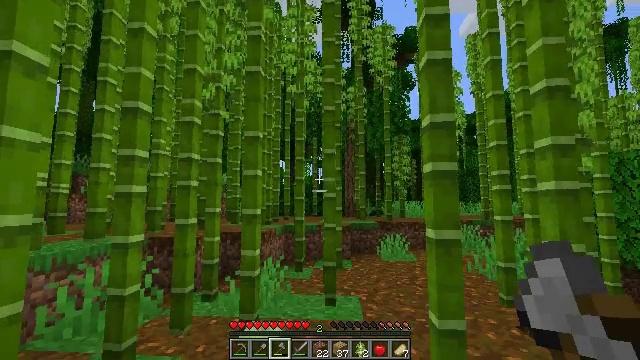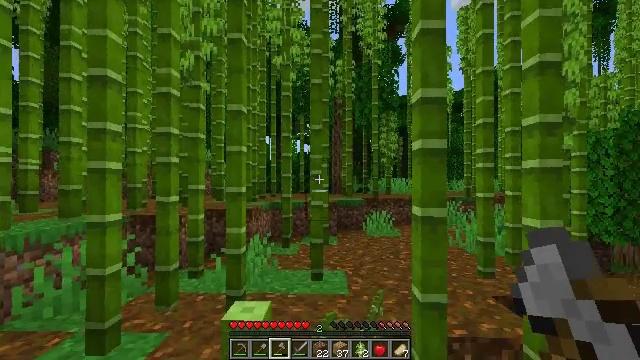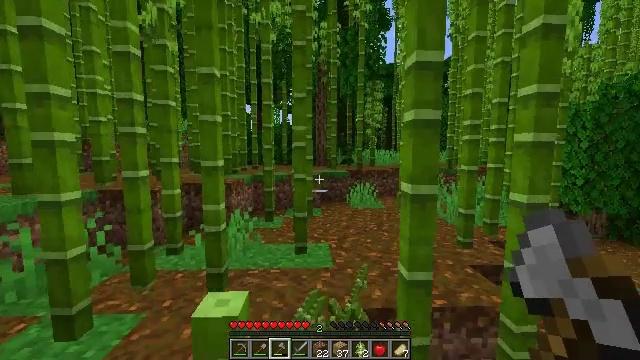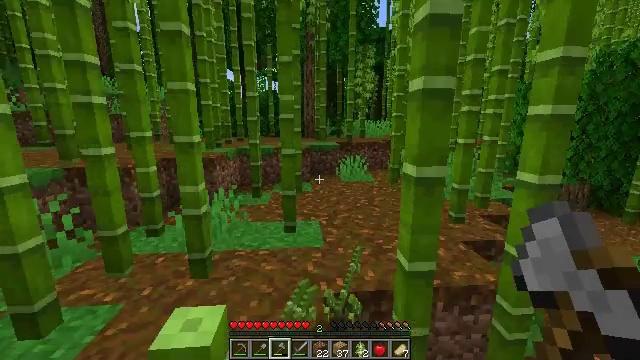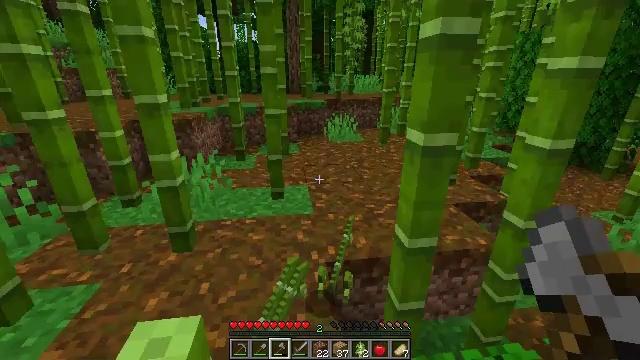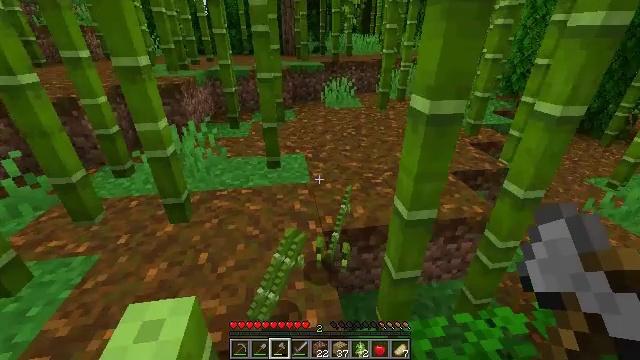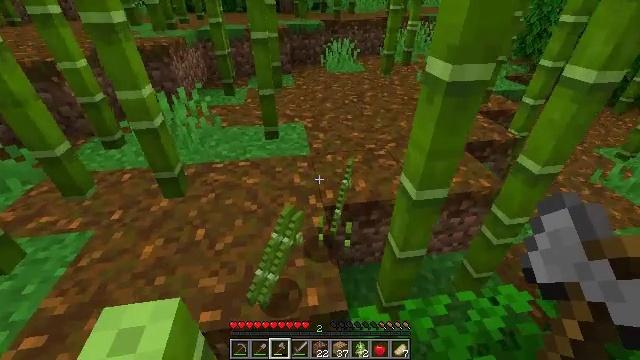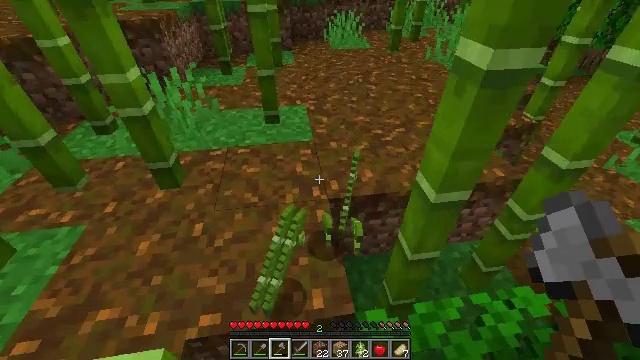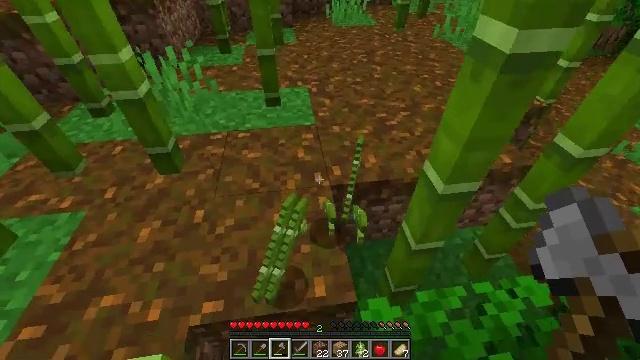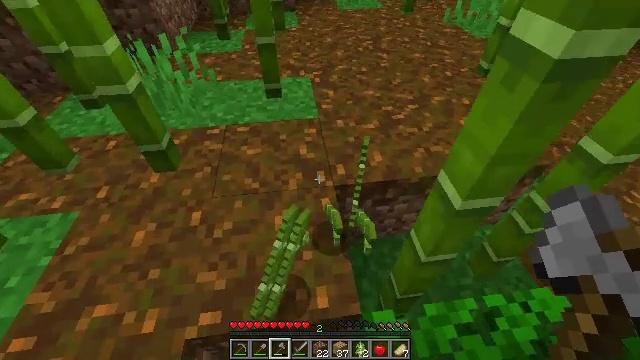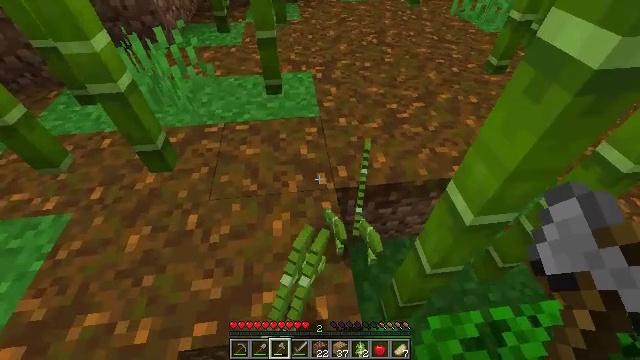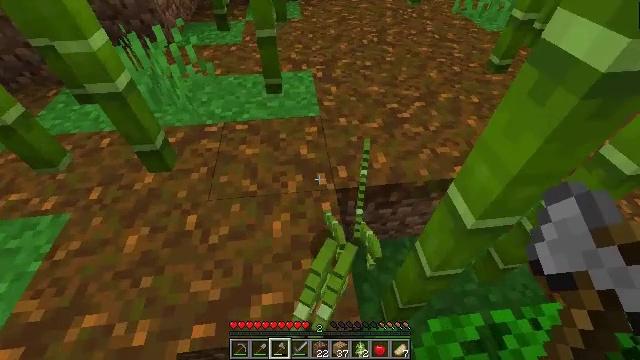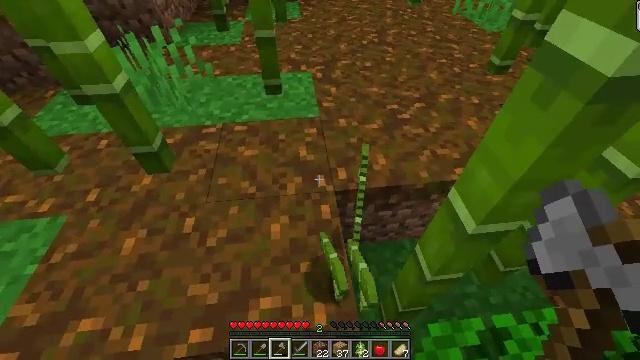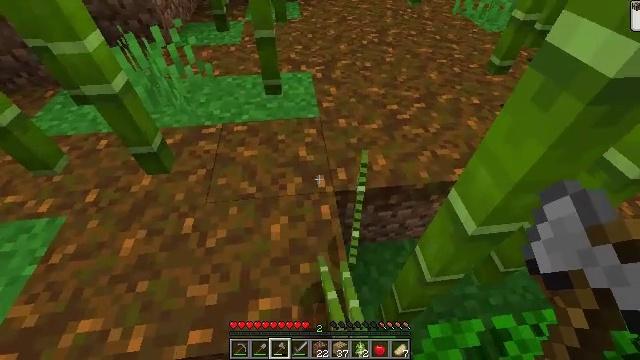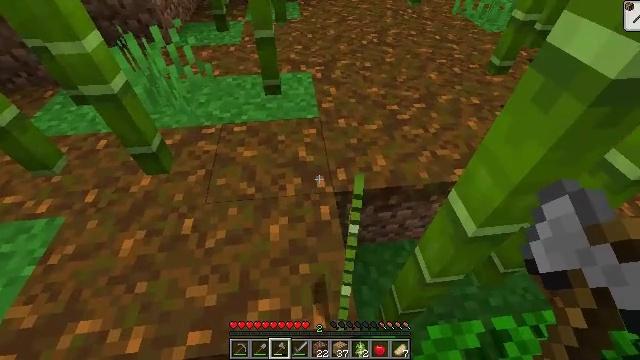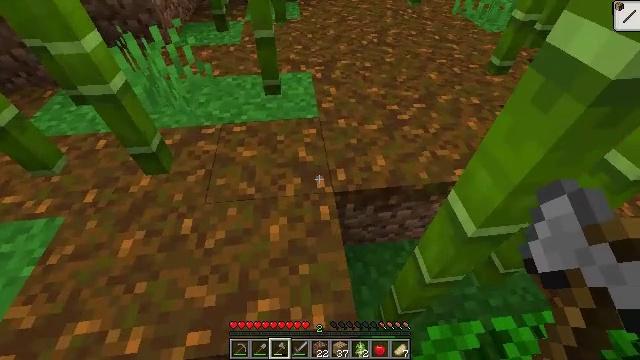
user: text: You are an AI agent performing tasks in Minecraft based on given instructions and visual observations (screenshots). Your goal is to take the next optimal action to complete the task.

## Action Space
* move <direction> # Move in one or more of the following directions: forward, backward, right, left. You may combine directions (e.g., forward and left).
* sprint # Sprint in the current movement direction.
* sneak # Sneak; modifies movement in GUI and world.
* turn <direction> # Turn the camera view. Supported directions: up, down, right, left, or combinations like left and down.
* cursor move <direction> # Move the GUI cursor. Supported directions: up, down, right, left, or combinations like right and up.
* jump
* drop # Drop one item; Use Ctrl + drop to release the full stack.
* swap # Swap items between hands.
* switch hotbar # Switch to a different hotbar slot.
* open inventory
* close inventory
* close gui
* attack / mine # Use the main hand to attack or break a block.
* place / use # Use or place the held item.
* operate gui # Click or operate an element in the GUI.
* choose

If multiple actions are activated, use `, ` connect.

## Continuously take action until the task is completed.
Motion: motion action
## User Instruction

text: Attack bamboo to gather it.
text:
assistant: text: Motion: move forward, turn right and down
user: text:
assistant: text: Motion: move forward, turn right and down
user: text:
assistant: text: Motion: move forward, turn right and down
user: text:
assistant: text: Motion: move forward, turn right and down
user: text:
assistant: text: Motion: move forward, turn down
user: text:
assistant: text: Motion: move forward, turn down
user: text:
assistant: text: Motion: move forward, turn down
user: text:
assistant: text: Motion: move forward, turn down
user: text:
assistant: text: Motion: turn down
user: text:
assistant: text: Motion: turn down
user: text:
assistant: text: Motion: no_op
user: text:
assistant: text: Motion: no_op
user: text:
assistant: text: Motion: no_op
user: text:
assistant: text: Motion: no_op
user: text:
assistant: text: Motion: no_op
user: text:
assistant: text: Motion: no_op
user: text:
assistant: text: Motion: no_op
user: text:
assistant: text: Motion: no_op
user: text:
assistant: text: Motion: no_op
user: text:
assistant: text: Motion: open inventory
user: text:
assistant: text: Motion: open inventory
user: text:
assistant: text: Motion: open inventory
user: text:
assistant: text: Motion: open inventory
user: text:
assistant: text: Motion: no_op
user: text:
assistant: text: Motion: cursor move right
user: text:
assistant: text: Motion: cursor move right
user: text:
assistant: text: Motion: no_op
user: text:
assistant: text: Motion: no_op
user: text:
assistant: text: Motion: no_op
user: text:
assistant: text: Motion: no_op